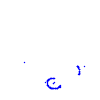
Particle: proton